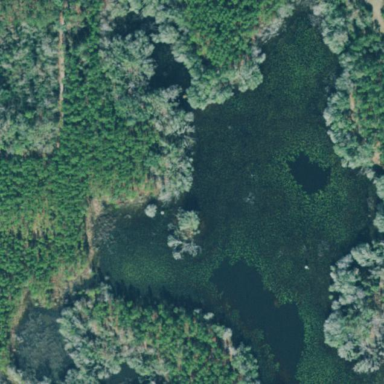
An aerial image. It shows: Beautiful wet meadow natural wetland.